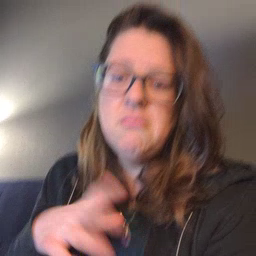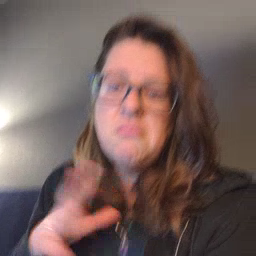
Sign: store